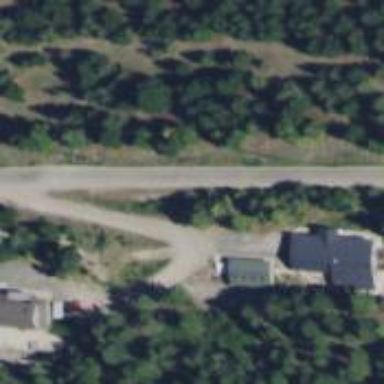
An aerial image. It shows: Driveway leading to service road.